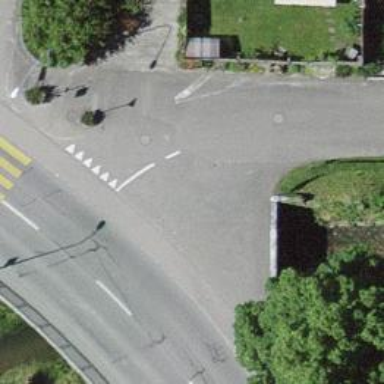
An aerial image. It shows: Road with "give way" sign.